Field crop: maize
Growth stage: 2
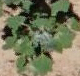
Species: chenopodium